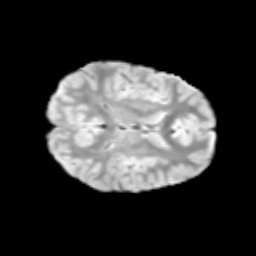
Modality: T2w
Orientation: axial
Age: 10
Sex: male
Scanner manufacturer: siemens
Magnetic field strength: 3 T
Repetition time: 3.8 s
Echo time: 0.07 s